Field crop: maize
Growth stage: 2
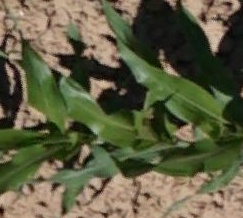
Species: maize